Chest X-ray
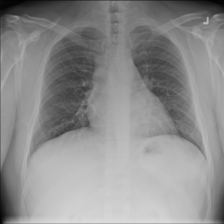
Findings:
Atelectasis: negative
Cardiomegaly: negative
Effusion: negative
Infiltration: negative
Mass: negative
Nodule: negative
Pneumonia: negative
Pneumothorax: negative
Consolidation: negative
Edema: negative
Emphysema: negative
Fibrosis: negative
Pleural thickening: negative
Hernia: negative